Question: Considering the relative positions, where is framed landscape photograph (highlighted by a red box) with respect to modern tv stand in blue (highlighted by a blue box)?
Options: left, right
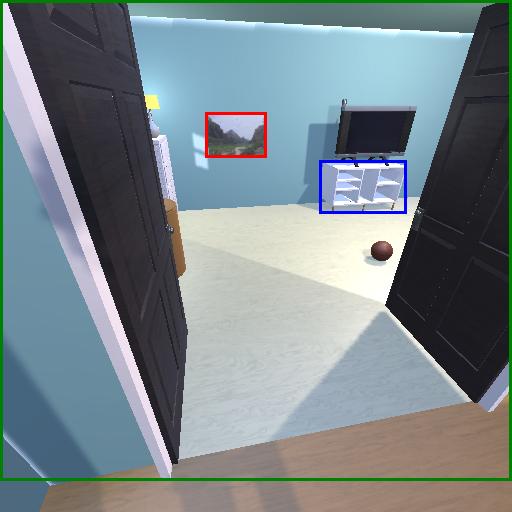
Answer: left